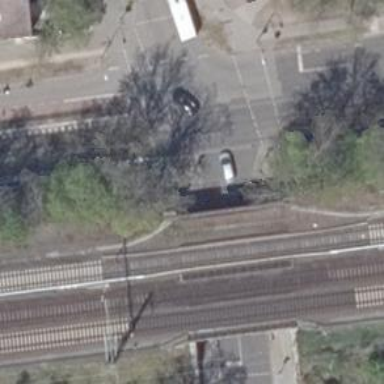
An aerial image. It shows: Level crossing along the railway.